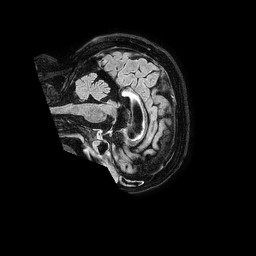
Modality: FLAIR
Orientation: sagittal
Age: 52
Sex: female
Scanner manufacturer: philips
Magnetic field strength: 1.5 T
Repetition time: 4.8 s
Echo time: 0.3 s